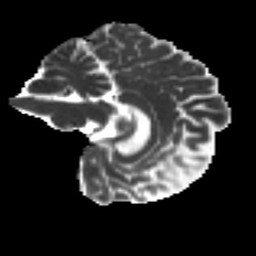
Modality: MD
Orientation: sagittal
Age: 34
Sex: female
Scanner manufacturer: ge
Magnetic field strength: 3 T
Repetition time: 7.8 s
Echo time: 0.0606 s